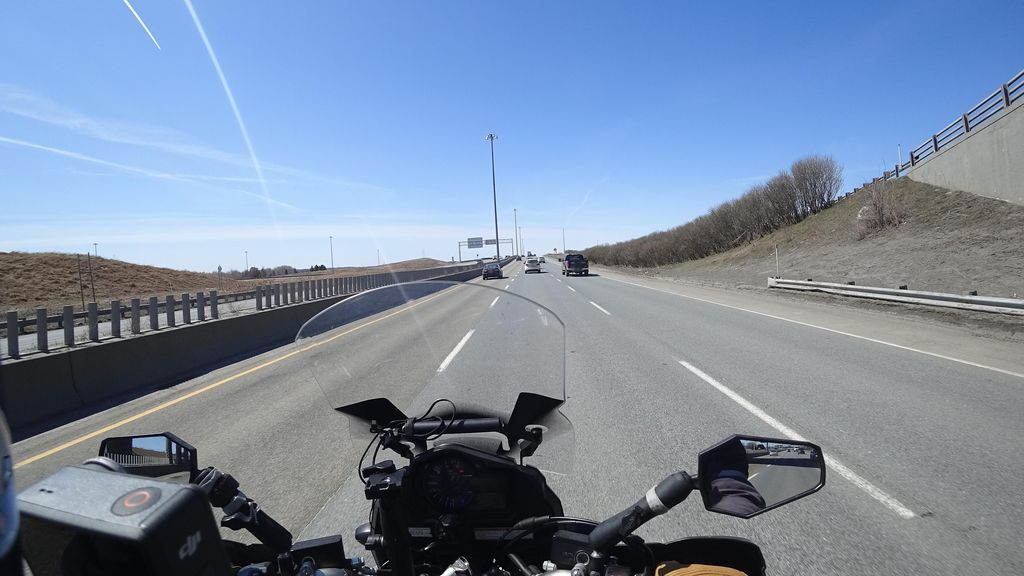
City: quebec_city